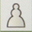
Piece: wP